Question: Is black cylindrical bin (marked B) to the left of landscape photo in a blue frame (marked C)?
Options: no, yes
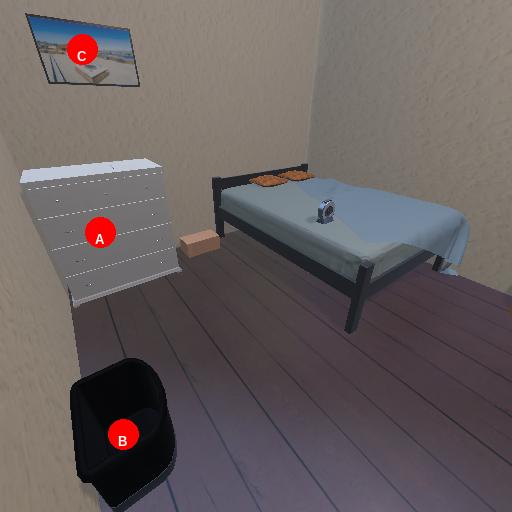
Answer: no